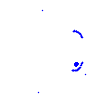
Particle: pion